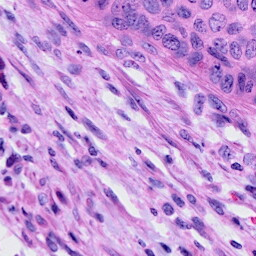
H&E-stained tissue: Cervix